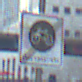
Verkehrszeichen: EndeFahrradstrasse
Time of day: MorningAfternoon
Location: Outdoor (Urban)
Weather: PartlyCloudy
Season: NotSpecified
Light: Natural